Field crop: tomato
Growth stage: 1
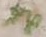
Species: portulaca